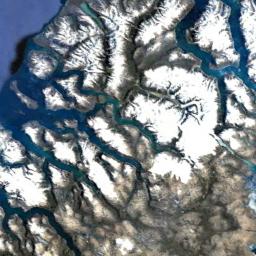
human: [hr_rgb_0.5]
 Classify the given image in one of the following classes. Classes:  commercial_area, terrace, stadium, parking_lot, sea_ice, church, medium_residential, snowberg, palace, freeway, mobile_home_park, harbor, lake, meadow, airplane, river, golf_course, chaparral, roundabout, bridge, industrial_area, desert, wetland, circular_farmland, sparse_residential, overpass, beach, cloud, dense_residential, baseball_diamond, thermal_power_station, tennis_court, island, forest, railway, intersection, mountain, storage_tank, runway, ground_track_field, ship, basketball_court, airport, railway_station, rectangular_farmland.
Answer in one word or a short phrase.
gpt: snowberg